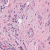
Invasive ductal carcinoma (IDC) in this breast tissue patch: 1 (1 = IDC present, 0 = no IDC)